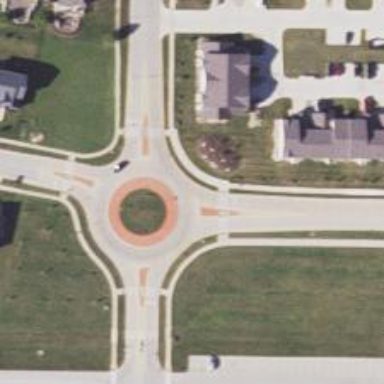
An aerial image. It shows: Marked crossing on the road.